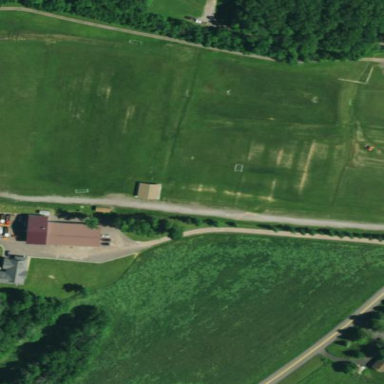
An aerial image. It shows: Recreation ground.